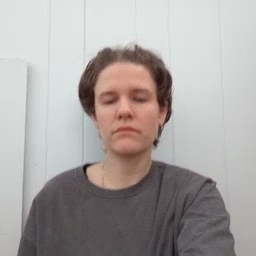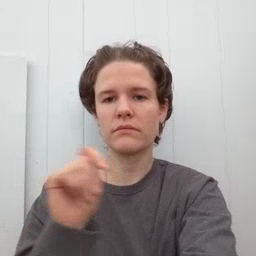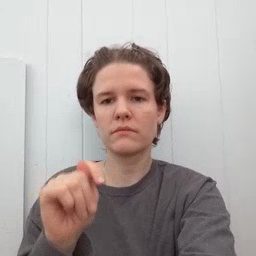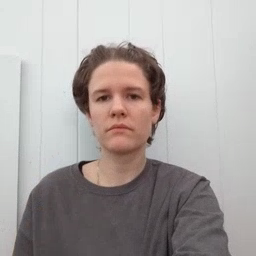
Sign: potty